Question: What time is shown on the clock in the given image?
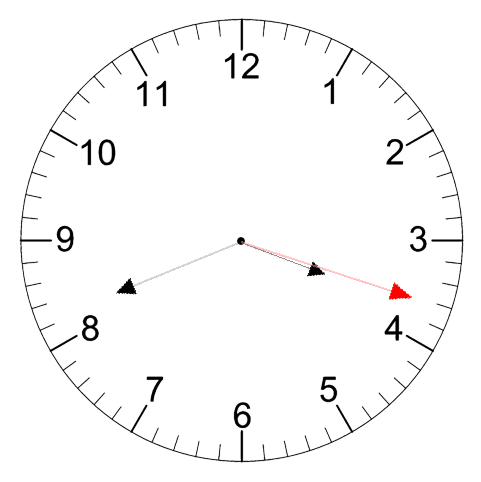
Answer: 03:41:18